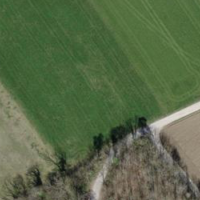
EUNIS habitat code: 52
Species observed at this site:
Chorthippus biguttulus
Gomphocerippus rufus